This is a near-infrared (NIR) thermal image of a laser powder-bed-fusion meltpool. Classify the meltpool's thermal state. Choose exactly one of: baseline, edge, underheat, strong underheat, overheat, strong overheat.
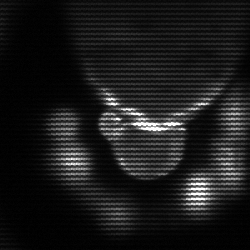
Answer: baseline